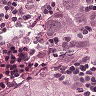
Metastatic tissue present: yes